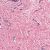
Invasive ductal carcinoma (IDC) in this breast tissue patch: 0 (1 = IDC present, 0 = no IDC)